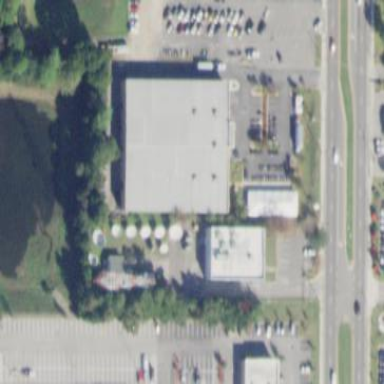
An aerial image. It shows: Building housing motorcycle shop.